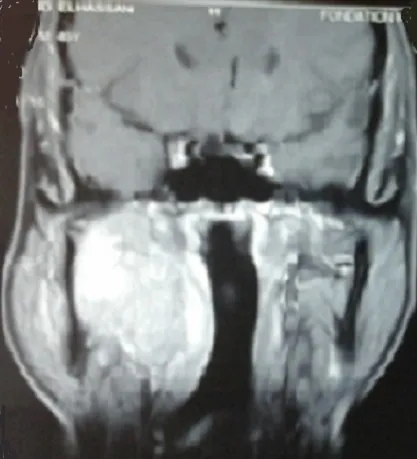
MRI appearance before radiotherapy.
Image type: radiology (mri)